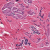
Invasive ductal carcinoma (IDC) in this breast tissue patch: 0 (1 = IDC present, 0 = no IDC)